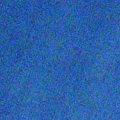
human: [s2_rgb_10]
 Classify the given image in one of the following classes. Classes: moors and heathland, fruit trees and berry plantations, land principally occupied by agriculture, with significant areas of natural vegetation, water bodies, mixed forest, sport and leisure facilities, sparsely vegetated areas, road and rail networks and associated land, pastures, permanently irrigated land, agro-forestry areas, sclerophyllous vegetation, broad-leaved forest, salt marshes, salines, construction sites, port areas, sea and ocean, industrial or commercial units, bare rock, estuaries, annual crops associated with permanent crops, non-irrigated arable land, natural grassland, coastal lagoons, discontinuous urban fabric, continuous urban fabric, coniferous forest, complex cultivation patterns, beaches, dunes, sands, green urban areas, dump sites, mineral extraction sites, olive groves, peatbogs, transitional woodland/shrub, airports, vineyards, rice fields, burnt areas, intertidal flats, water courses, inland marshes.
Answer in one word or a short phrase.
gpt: sea and ocean